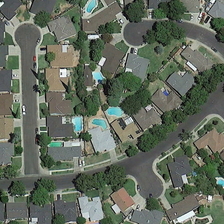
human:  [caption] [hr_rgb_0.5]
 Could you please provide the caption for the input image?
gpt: many buildings and green trees are in a dense residential area .

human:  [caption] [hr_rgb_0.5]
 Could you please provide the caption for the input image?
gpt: many buildings and green trees are in a dense residential area .

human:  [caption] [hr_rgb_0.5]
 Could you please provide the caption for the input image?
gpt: many buildings and green trees are in a dense residential area .

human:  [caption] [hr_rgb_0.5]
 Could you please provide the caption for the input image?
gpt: many buildings and green trees are in a dense residential area .

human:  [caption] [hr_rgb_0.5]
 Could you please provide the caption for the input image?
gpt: many buildings and green trees are in a dense residential area .